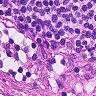
Metastatic tissue present: no